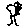
Label: tree